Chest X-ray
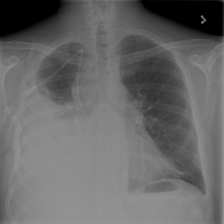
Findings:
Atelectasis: negative
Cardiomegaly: negative
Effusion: positive
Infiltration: negative
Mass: negative
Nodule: negative
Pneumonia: negative
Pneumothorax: negative
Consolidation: negative
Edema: negative
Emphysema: negative
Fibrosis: negative
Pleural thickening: negative
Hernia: negative